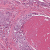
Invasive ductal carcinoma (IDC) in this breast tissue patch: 1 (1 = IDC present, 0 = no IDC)